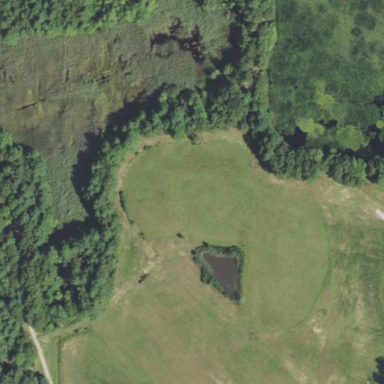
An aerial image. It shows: Beautiful wet meadow natural wetland.